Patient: sex M, age 75
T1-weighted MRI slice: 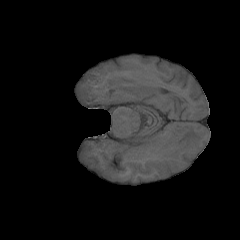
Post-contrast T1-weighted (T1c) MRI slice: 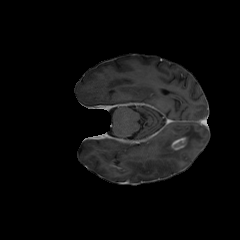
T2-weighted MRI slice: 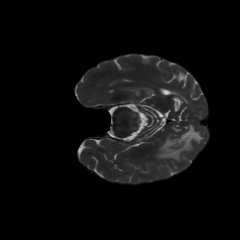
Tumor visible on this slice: yes
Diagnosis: Glioblastoma, IDH-wildtype
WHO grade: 4